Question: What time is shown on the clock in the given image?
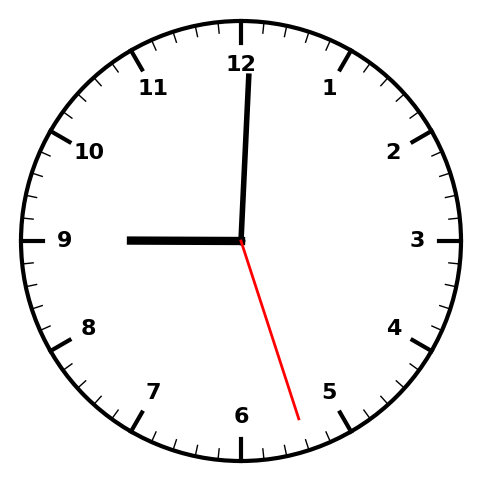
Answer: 09:00:27